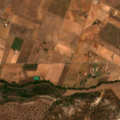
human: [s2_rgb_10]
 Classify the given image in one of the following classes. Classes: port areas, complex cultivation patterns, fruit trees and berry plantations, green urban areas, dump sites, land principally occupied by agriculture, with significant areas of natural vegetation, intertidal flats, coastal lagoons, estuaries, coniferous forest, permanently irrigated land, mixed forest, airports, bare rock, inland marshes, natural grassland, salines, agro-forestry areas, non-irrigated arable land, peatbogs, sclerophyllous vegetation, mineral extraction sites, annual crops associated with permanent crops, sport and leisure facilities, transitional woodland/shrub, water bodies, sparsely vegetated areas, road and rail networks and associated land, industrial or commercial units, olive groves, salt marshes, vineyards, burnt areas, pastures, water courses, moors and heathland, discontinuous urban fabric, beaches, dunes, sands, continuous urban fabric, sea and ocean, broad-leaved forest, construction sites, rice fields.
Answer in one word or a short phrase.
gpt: non-irrigated arable land, olive groves, agro-forestry areas